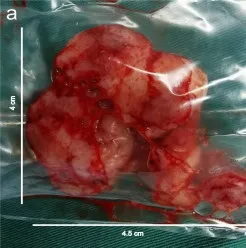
The operative findings and histopathology. (A) The tumor was located in the left cerebellar hemisphere and measured 4.5 cmx 4 cm.
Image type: medical_photograph (other_medical_photograph)